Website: macys
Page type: delivery-shipping
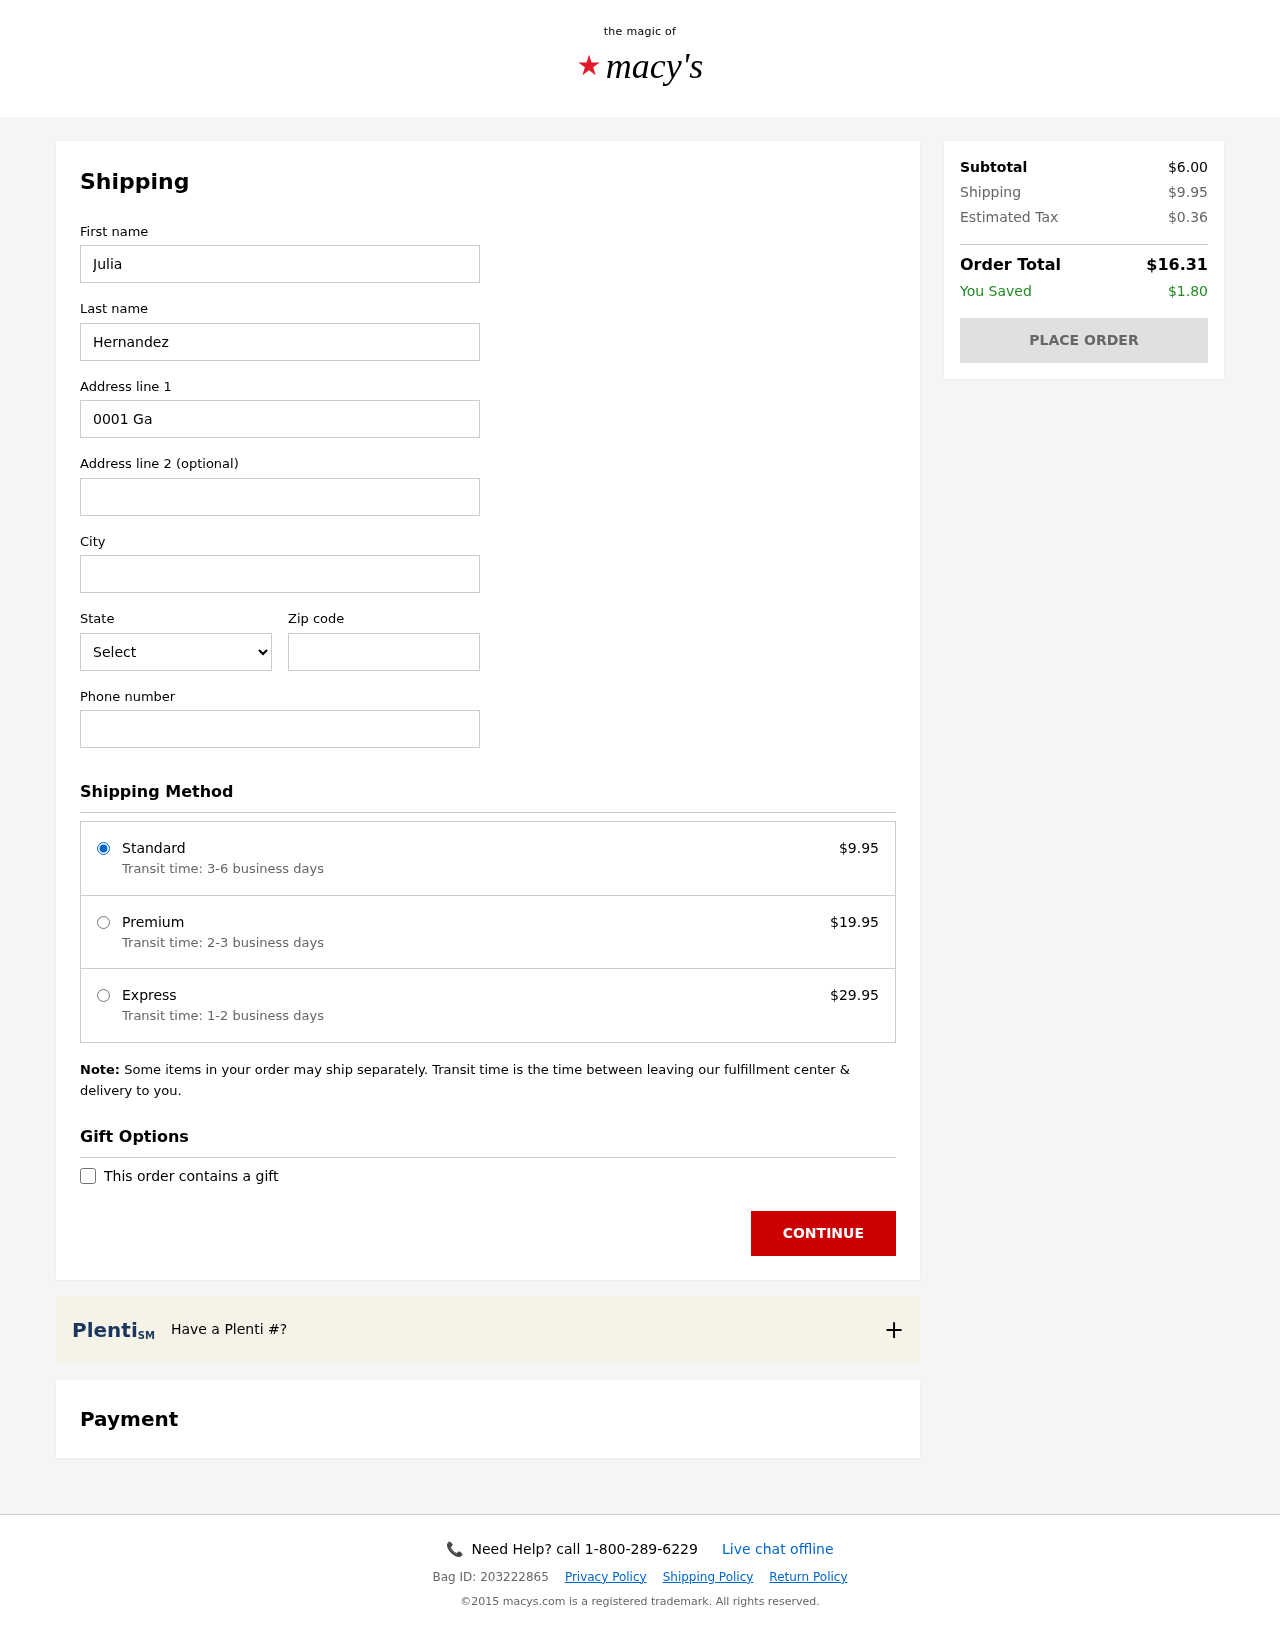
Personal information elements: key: PII_CITY
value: Lesterland
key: PII_FIRSTNAME
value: Julia
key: PII_LASTNAME
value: Hernandez
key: PII_PHONE
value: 7448130148
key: PII_POSTCODE
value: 79438
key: PII_STATE_ABBR
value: LA
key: PII_STREET
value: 0001 Gallagher Key
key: PII_STREET2
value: Suite 368
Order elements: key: ORDER_SHIPPING_COST
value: $9.95
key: ORDER_SHIPPING_PREMIUM
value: $19.95
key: ORDER_SHIPPING_EXPRESS
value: $29.95
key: ORDER_SUBTOTAL
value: $6.00
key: ORDER_TAX
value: $0.36
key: ORDER_TOTAL
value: $16.31
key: ORDER_SAVINGS
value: $1.80